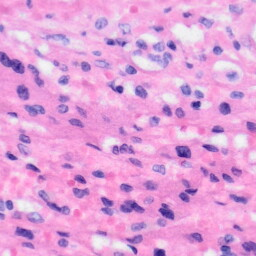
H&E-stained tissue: Liver